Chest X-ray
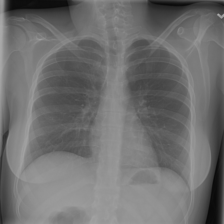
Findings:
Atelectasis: negative
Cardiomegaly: negative
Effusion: negative
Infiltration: positive
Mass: negative
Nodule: negative
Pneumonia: negative
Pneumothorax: negative
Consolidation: negative
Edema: negative
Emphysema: negative
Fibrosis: negative
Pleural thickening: negative
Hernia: negative